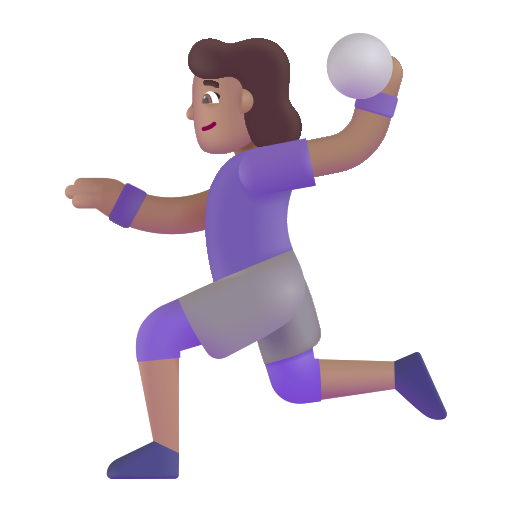
woman playing handball color